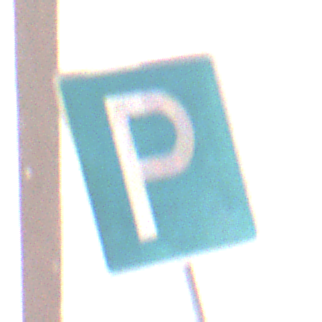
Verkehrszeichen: Parken
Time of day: MorningAfternoon
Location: Roofed (Urban)
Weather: PartlyCloudy
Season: NotSpecified
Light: Natural